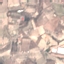
Label: PermanentCrop